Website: crate-barrel
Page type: account-selection
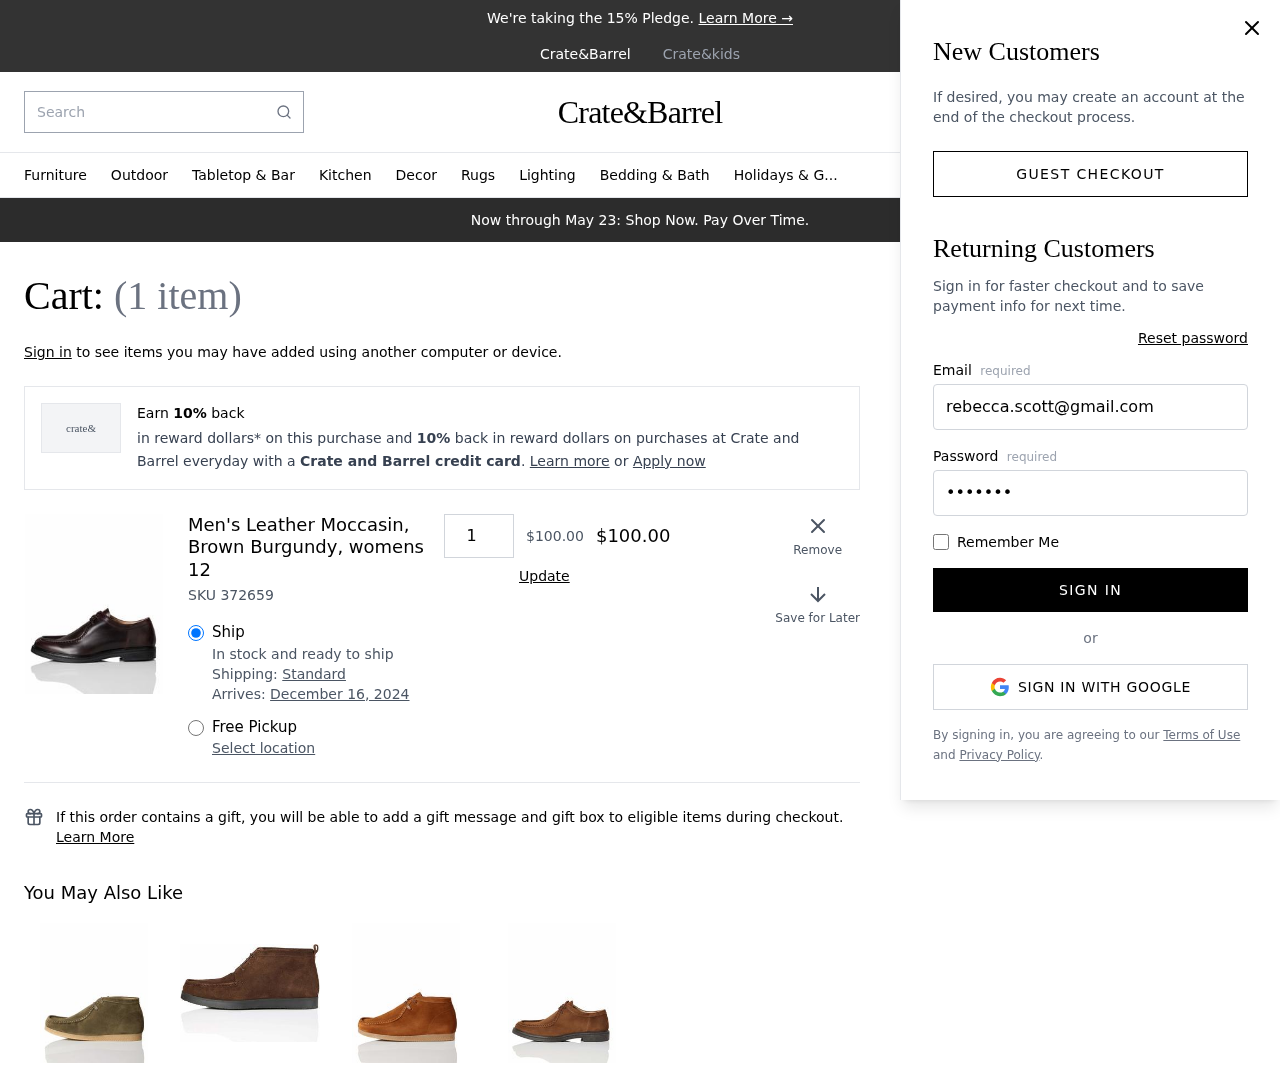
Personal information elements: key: PII_EMAIL
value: rebecca.scott@gmail.com
Product elements: key: PRODUCT1_NAME
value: Men's Leather Moccasin, Brown Burgundy, womens 12
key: PRODUCT1_PRICE
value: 100
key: PRODUCT1_QUANTITY
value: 1
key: PRODUCT1_SKU
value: SKU 372659
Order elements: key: ORDER_NUM_ITEMS
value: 1
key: ORDER_DELIVERY_DATE
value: December 16, 2024
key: ORDER_SUBTOTAL
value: $100.00
Search elements: key: HEADER_SEARCH
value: Search